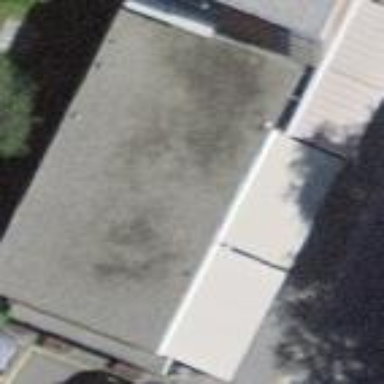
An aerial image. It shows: Commercial building.